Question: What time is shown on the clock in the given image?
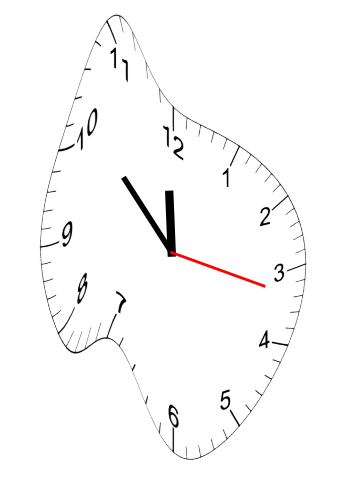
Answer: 11:52:17